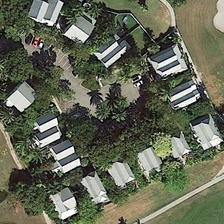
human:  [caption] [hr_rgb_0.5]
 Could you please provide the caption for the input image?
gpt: many buildings and many green trees are in a medium residential area .

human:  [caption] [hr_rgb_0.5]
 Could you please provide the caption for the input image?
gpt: many buildings and many green trees are in a medium residential area .

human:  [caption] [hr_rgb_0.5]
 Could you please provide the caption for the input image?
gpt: many buildings and many green trees are in a medium residential area .

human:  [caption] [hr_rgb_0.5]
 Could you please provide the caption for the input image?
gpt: many buildings and many green trees are in a medium residential area .

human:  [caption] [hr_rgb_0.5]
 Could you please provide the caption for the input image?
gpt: many buildings and many green trees are in a medium residential area .